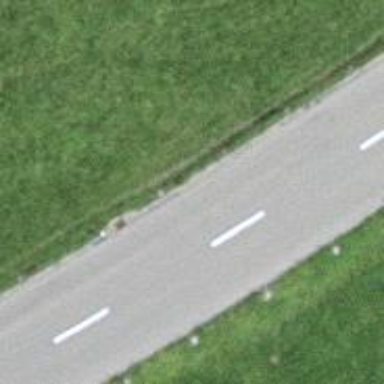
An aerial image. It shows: Secondary road with asphalt surface.